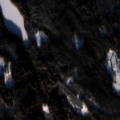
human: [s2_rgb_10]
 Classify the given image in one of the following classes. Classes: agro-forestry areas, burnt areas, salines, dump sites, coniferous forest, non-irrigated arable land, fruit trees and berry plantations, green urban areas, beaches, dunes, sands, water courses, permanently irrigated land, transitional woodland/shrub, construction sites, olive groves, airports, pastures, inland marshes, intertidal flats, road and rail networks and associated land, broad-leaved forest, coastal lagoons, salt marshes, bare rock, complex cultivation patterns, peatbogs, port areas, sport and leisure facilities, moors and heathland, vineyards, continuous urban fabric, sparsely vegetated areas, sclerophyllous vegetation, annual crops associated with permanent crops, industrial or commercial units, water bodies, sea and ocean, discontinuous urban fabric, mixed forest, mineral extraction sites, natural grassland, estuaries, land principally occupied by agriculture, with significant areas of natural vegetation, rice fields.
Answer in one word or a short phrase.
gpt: coniferous forest, mixed forest